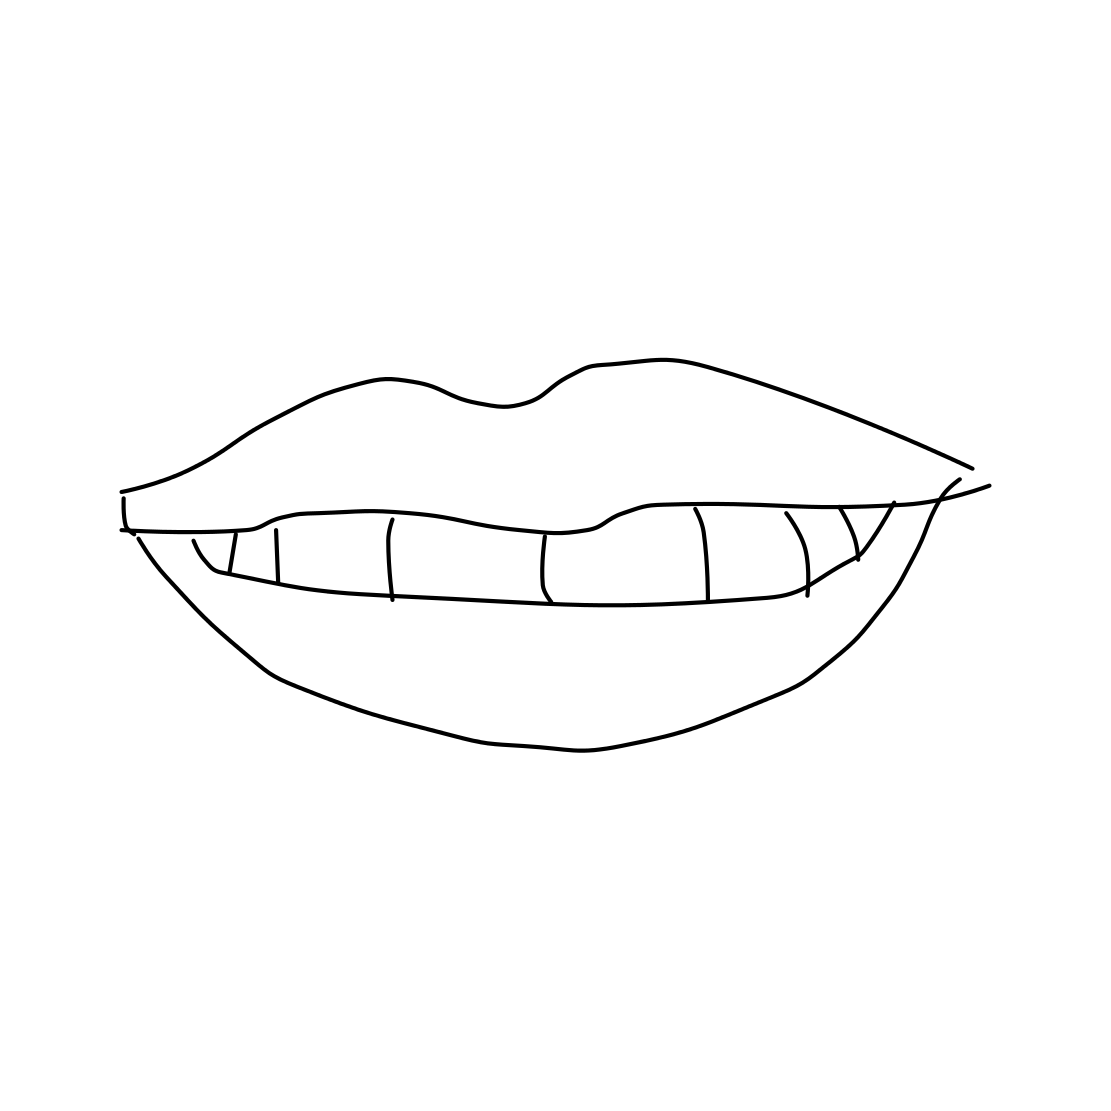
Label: mouth